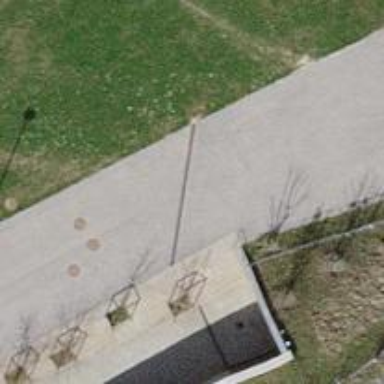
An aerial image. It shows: Concrete steps.